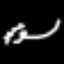
Label: squiggle